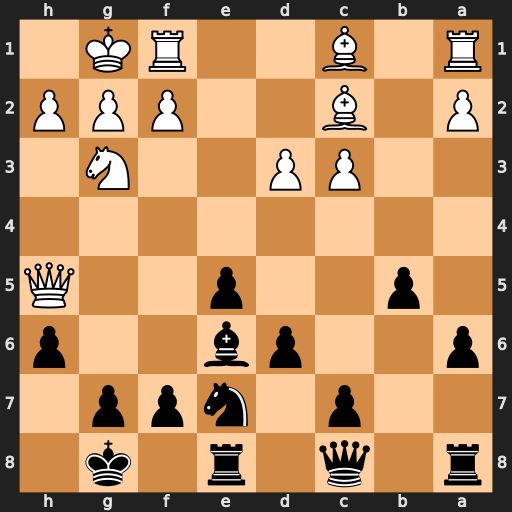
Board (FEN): r1q1r1k1/2p1npp1/p2pb2p/1p2p2Q/8/2PP2N1/P1B2PPP/R1B2RK1
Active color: b
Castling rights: -
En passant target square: -
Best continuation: Bg4 Qxg4 Qxg4